Question: I have a script in which exists a prefab!
The following code snippet instantiates the prefab during run-time, as can be seen in the attached image.
public void Begin( float fadingTime )
{
this.fadingTime = fadingTime;
'''
fade = Instantiate(fadePrefab) as GameObject;
fade.transform.parent = Camera.main.transform;
fade.transform.localPosition = new Vector3( 0, 0, 0.31f );
fade.transform.localRotation = Quaternion.identity;
'''
I still get this error message though:
Given that I can see the prefab is , I am confused why I get this error message. Please see the attached pic.
So, I thought perhaps I should include something in the code to see if the prefab is indeed instantiated, but I don't know how to test this.
For example, sometimes we put in such a thing to see if something has some value:
'''
Debug.Log( "I get to this point" + someVariableValue );
'''
What do I test for or how do I do this test, because I have no clue why I am gettig this err msg...
Thank you,

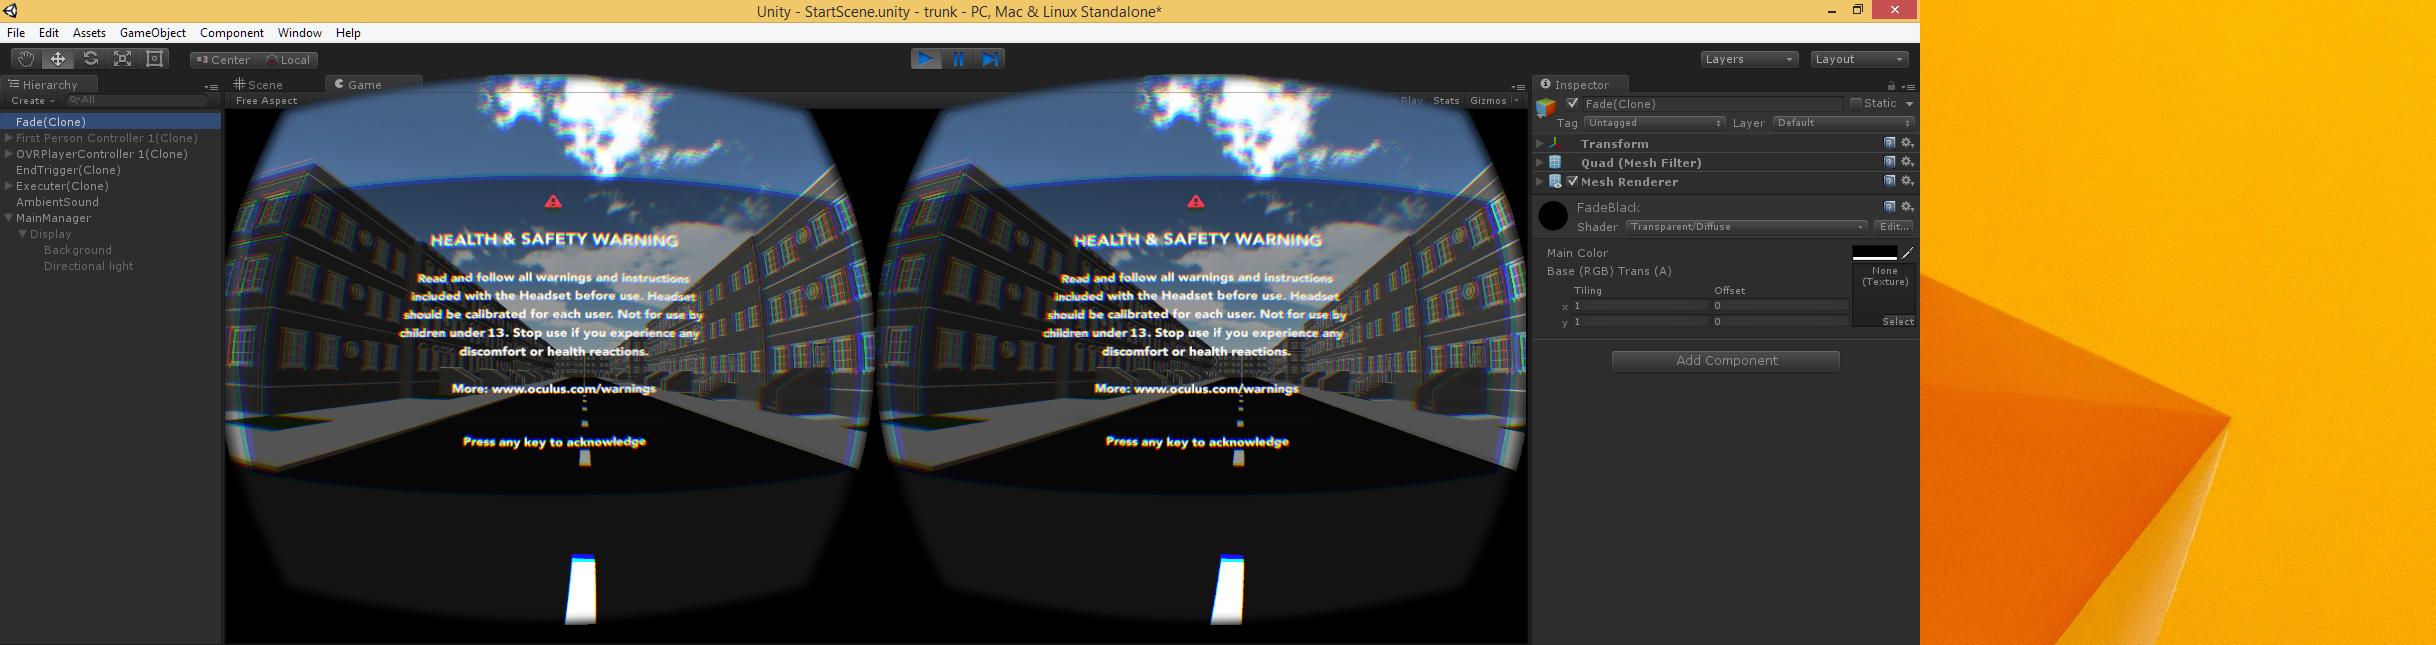
Answer: Probably is if you don't have a Camera enabled in your scene.
Add a camera named to your scene to fix the problem.